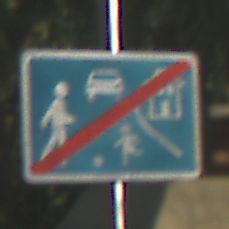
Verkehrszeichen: EndeVerkehrsberuhigterBereich
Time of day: SunriseSunset
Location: Outdoor (Suburban)
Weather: Clear
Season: NotSpecified
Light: Natural